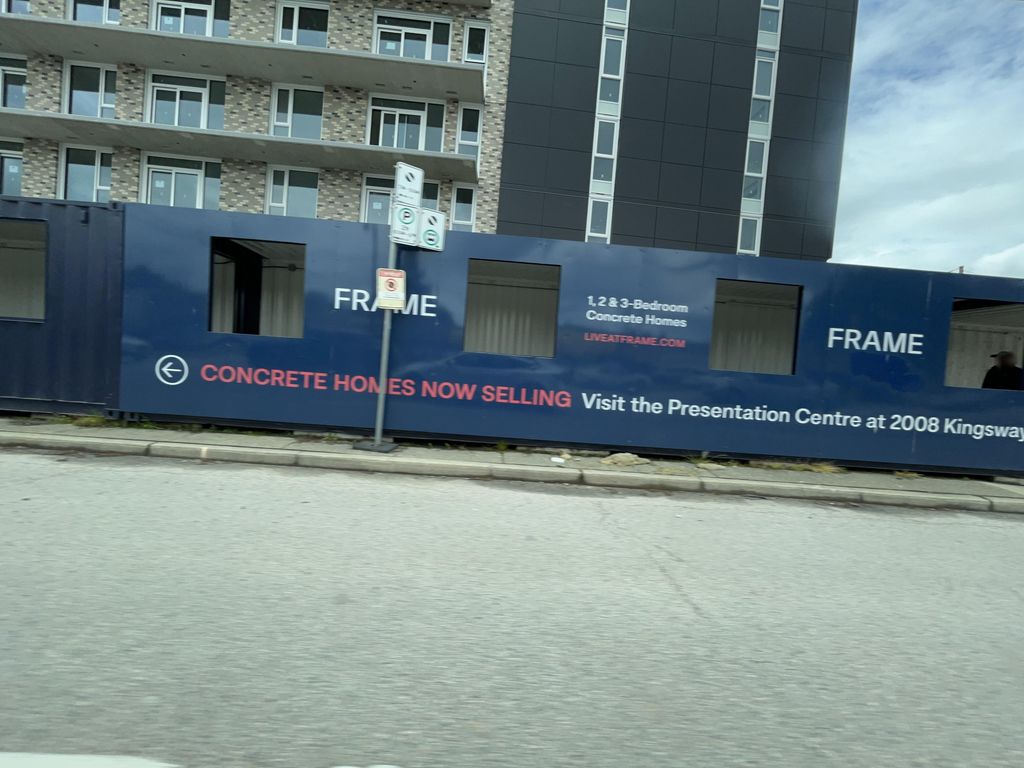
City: vancouver